Question: Im customizing my opencart to add a telephone field at my checkout. im using a one page checkout extension which works good apart from the validation of the phone number.
The problem is when i select the option to a new address it validates all other fields and shows the relevant error below the field. But in the telephone field the error is thrown when i check through firebug, but not below the filed.
I did exactly what is done in other fields
below is the HTML code for the field
'''
<tr>
<td><label for="telephone"><span class="required">*</span> Phone Number</label> </td>
<td><input type="text" name="telephone_2" required class="large-field" /><br /></td>
</tr>
'''
JS code
'''
$('#<?php echo $type; ?>-address input[name='address_1']').live('blur', function() {
valiform<?php echo $type; ?>("address_1","");
});
$('#<?php echo $type; ?>-address input[name='address_1']').live('focus', function() {
errorremove<?php echo $type; ?>("address_1");
});
$('#<?php echo $type; ?>-address input[name='telephone_2']').live('blur', function() {
valiform<?php echo $type; ?>("telephone_2","");
});
$('#<?php echo $type; ?>-address input[name='telephone_2']').live('focus', function() {
errorremove<?php echo $type; ?>("telephone_2");
});
function valiform<?php echo $type; ?>(vname, othername){
$.ajax({
url: 'index.php?route=onecheckout/form/validate',
type: 'post',
data: $('#<?php echo $type; ?>-address input[name=''+vname+'']'+othername),
dataType: 'json',
success: function(json) {
if (json['error'][vname]) {
errorremove<?php echo $type; ?>(vname);
$('#<?php echo $type; ?>-address input[name=''+vname+''] + br').after('<span id="error_'+vname+'" class="error">' + json['error'][vname] + '</span>');
}
}
});
}
function errorremove<?php echo $type; ?>(vname) {
if($('#<?php echo $type; ?>-address #error_'+vname)){
$('#<?php echo $type; ?>-address #error_'+vname).remove();
}
}
'''
please check the below screenshot

can someone please tell me what am i doing wrong?
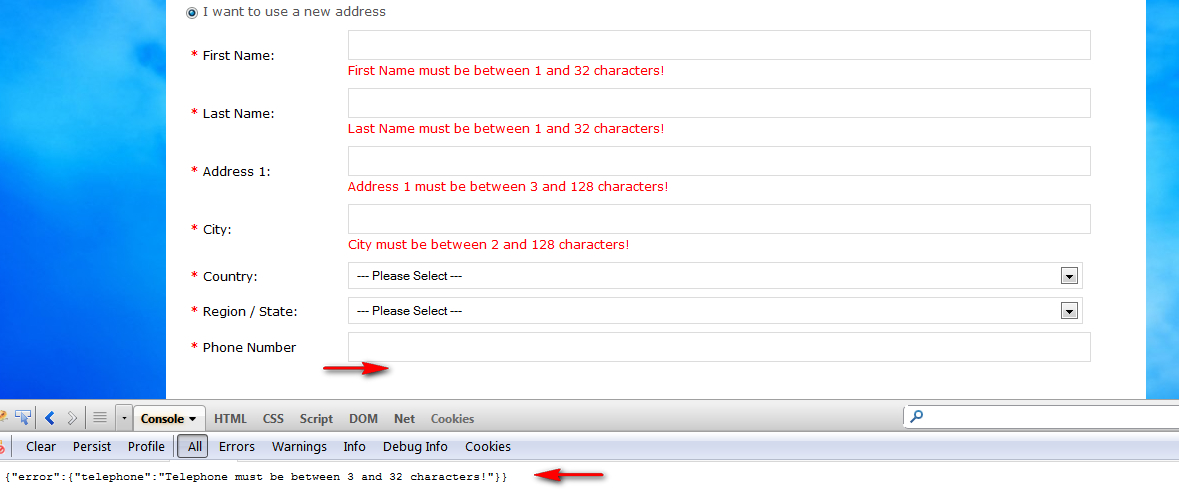
Answer: I would change this HTML markup
'''
<td><input type="text" name="telephone_2" required class="large-field" /><br /></td>
'''
into
'''
<td><input type="text" name="telephone_2" required class="large-field" /></td>
'''
(so to remove the '<br />' tag) and then change this line in JS:
'''
$('#<?php echo $type; ?>-address input[name=''+vname+''] + br').after('<span id="error_'+vname+'" class="error">' + json['error'][vname] + '</span>');
'''
into this:
'''
$('#<?php echo $type; ?>-address input[name=''+vname+'']').after('<br /><span id="error_'+vname+'" class="error">' + json['error'][vname] + '</span>');
'''